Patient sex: F
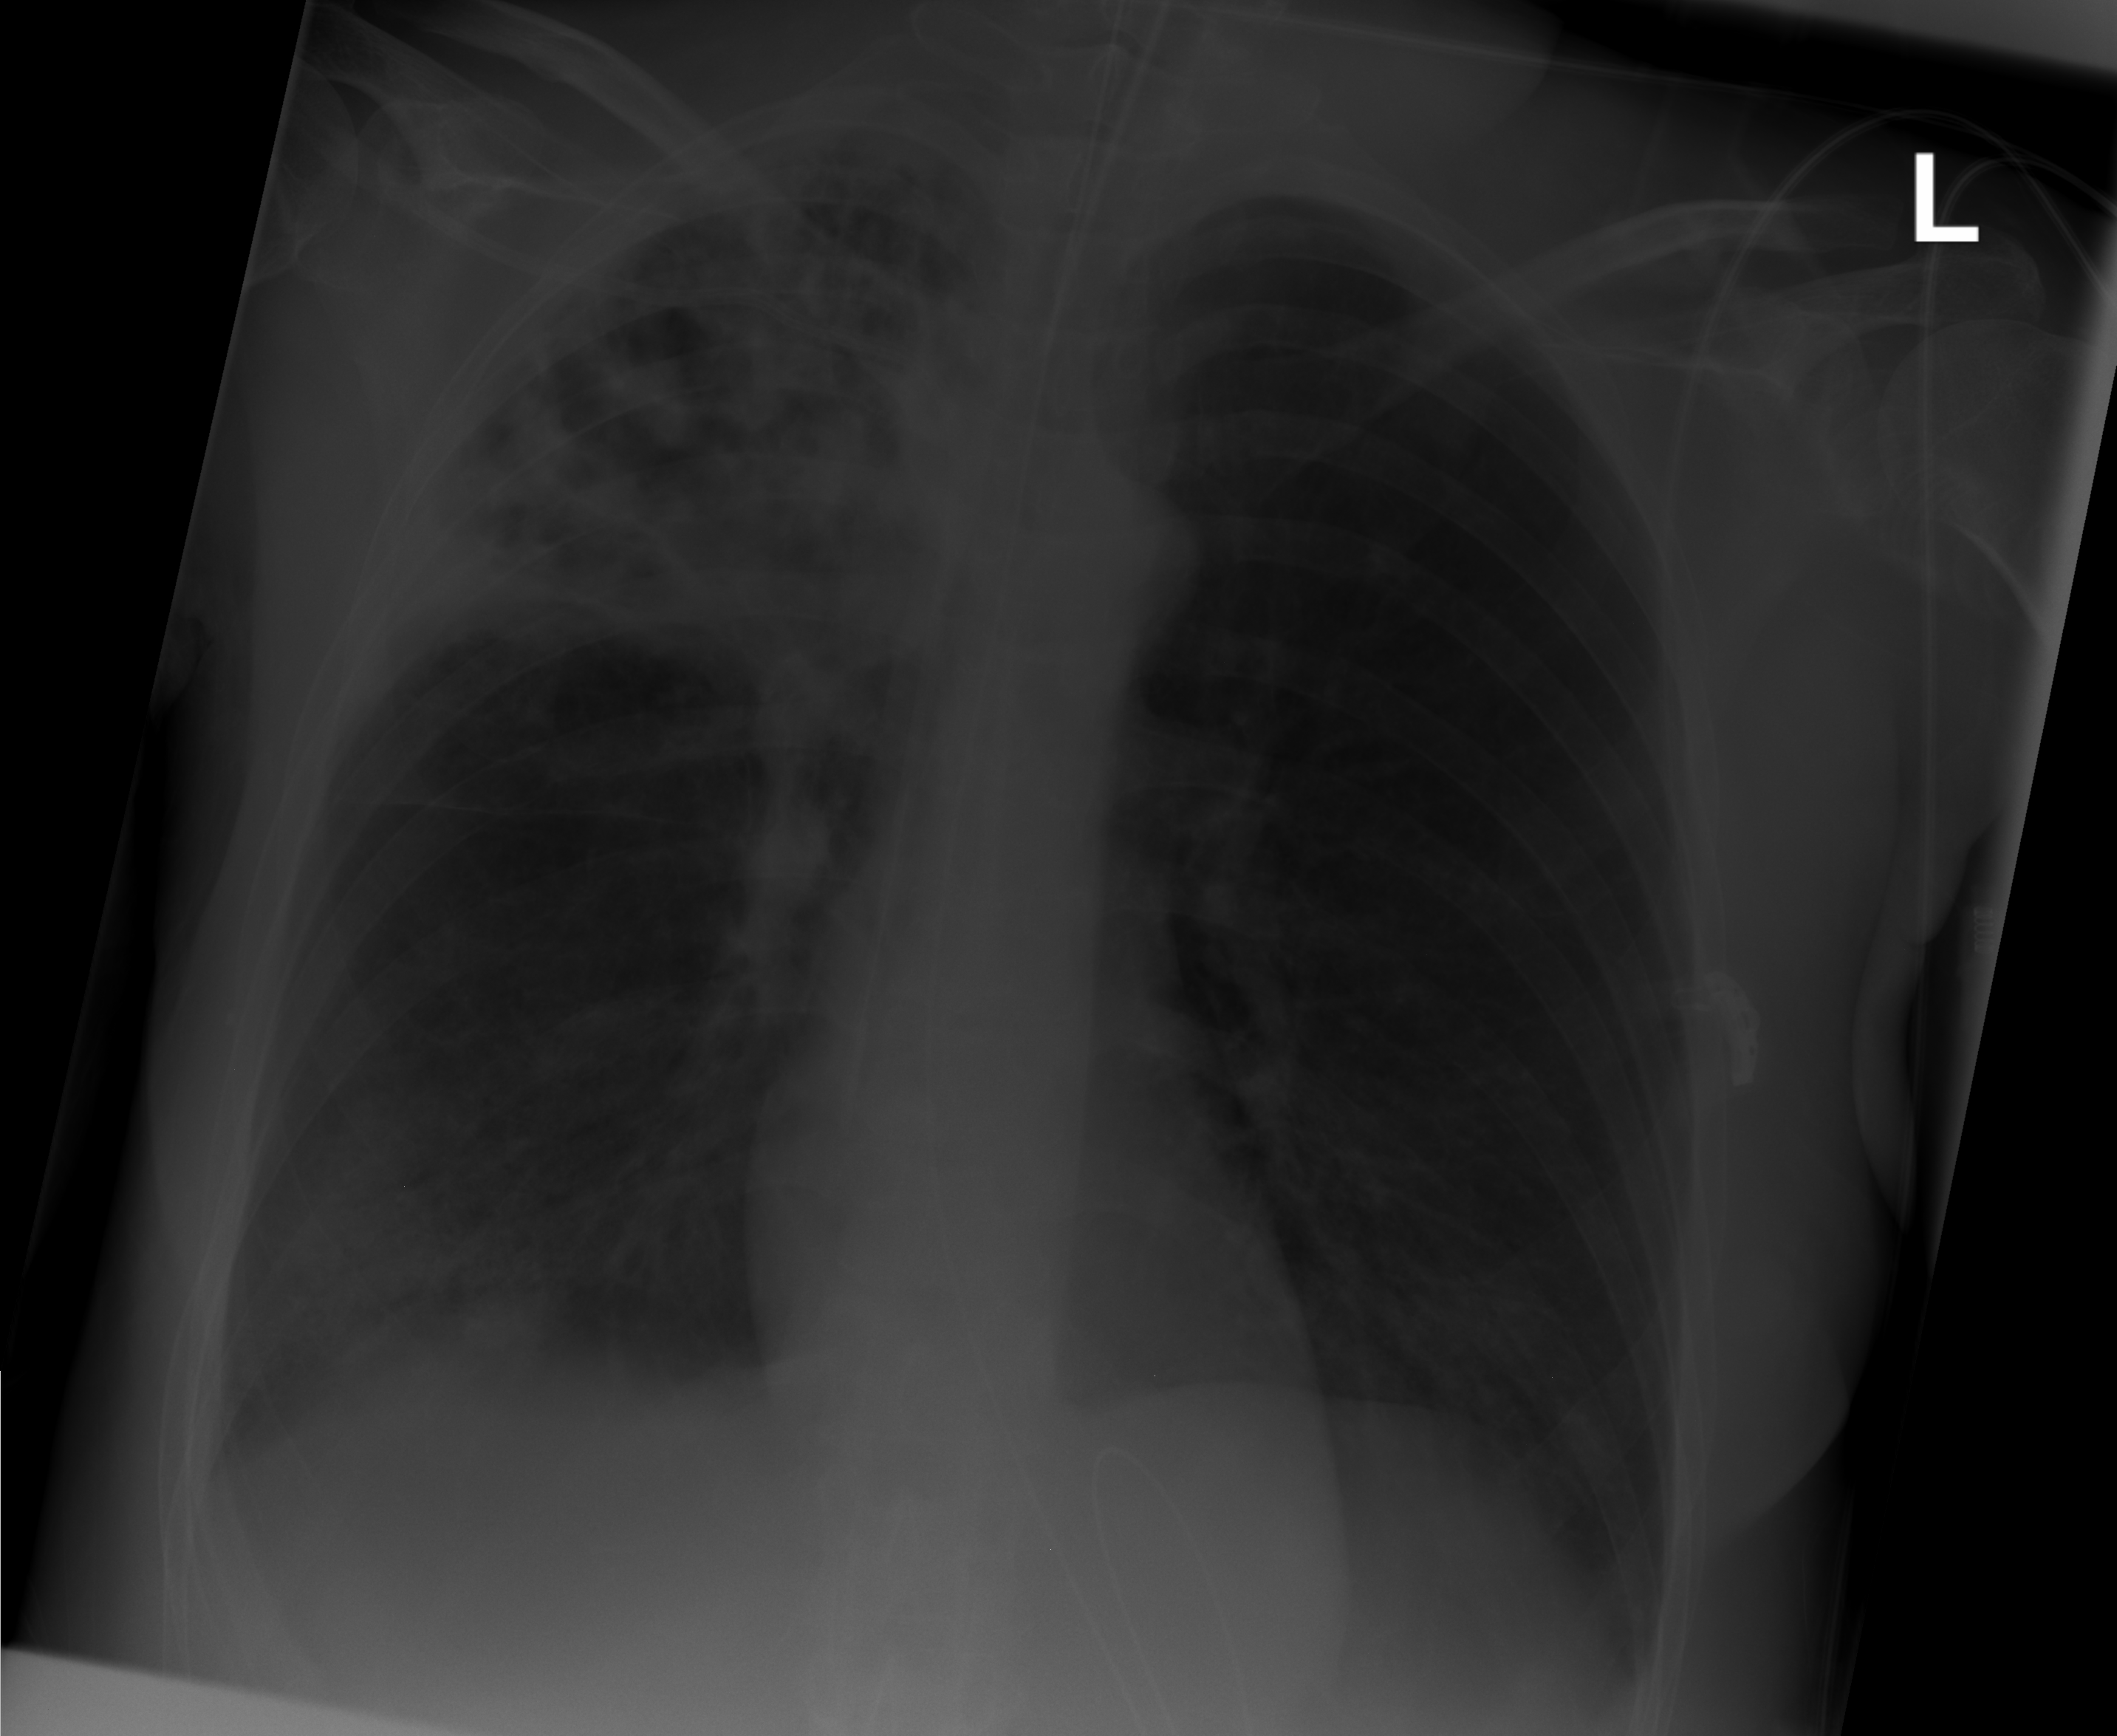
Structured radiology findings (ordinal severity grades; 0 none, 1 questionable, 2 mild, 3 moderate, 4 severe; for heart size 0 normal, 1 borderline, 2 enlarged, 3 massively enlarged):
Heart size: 0
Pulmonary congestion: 0
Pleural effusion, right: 2
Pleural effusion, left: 0
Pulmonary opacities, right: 4
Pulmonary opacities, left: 2
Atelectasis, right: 2
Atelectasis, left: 2